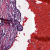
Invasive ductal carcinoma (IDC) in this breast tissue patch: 0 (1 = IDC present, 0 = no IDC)